Question: I use subversion of Xcode 4.5.
So I had some problem with xib file when i have wanted update it?

Question:
1. What does C(red) mean in left panel?
2. What does ? mean in central panel?
3. Why don't I see some different code which is call problems?
4. How can I marge my local .xib with server .xib?
5. Maybe someone know better svn client?
6. or someone know articles which describe how work with subversion in Xcode 4.5?
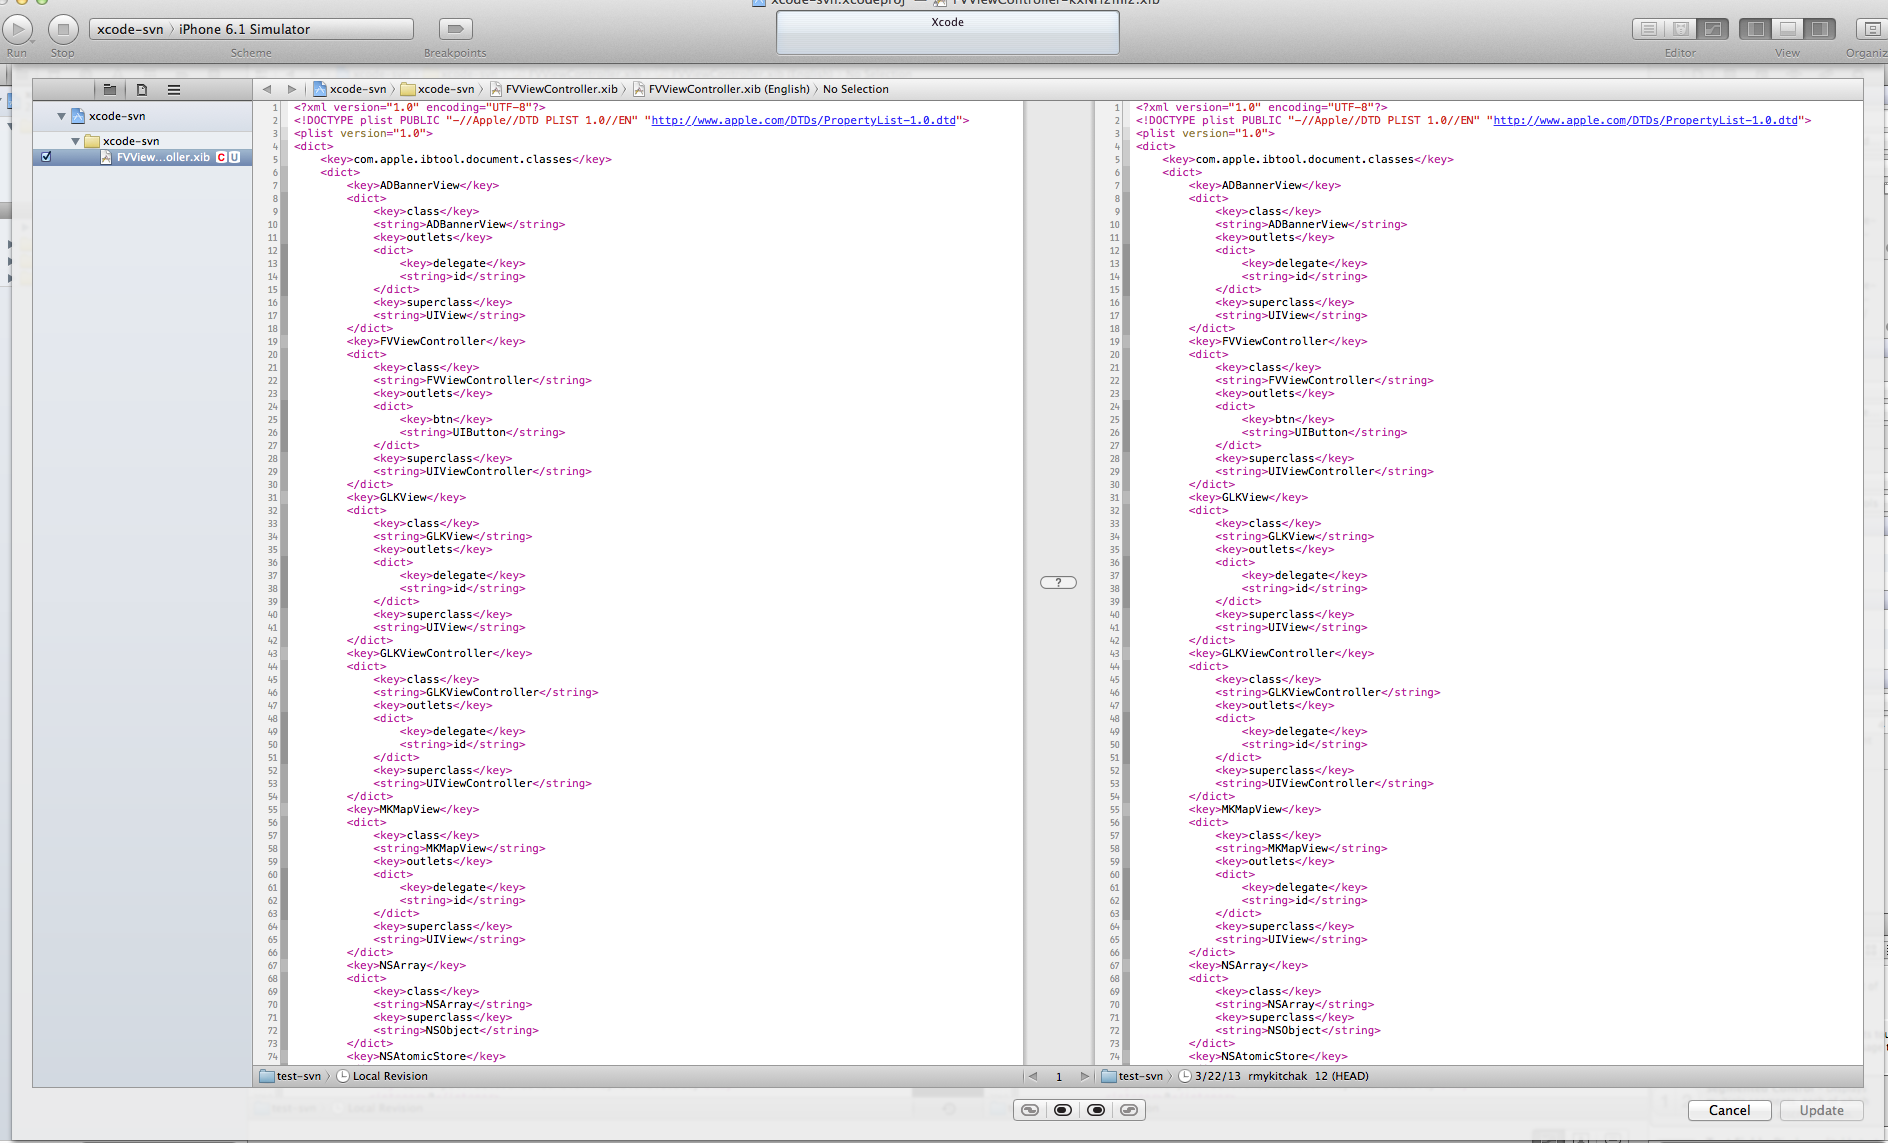
Answer: For the first both questions, I quote from <URL>:
'''
Badge - SCM status
M Locally modified
U Updated in repository
A Locally added
D Locally deleted
I Ignored
R Replaced in the repository
- The contents of the folder have mixed status; display the contents to see individual status
? Not under source control
'''
Regarding questions 3,4, and 6, the best you can probably do is to follow Basile Starynkevitch's advice.
Regarding question 5: XCode simply calls the svn command line tool. However, the version of svn that is shipped with XCode is usually not the newest one. Maybe you want to replace it by a more modern one. You will find other version, e.g. via <URL>.